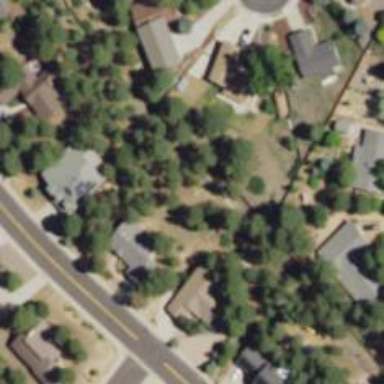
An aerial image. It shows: Neighborhood.